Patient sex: M
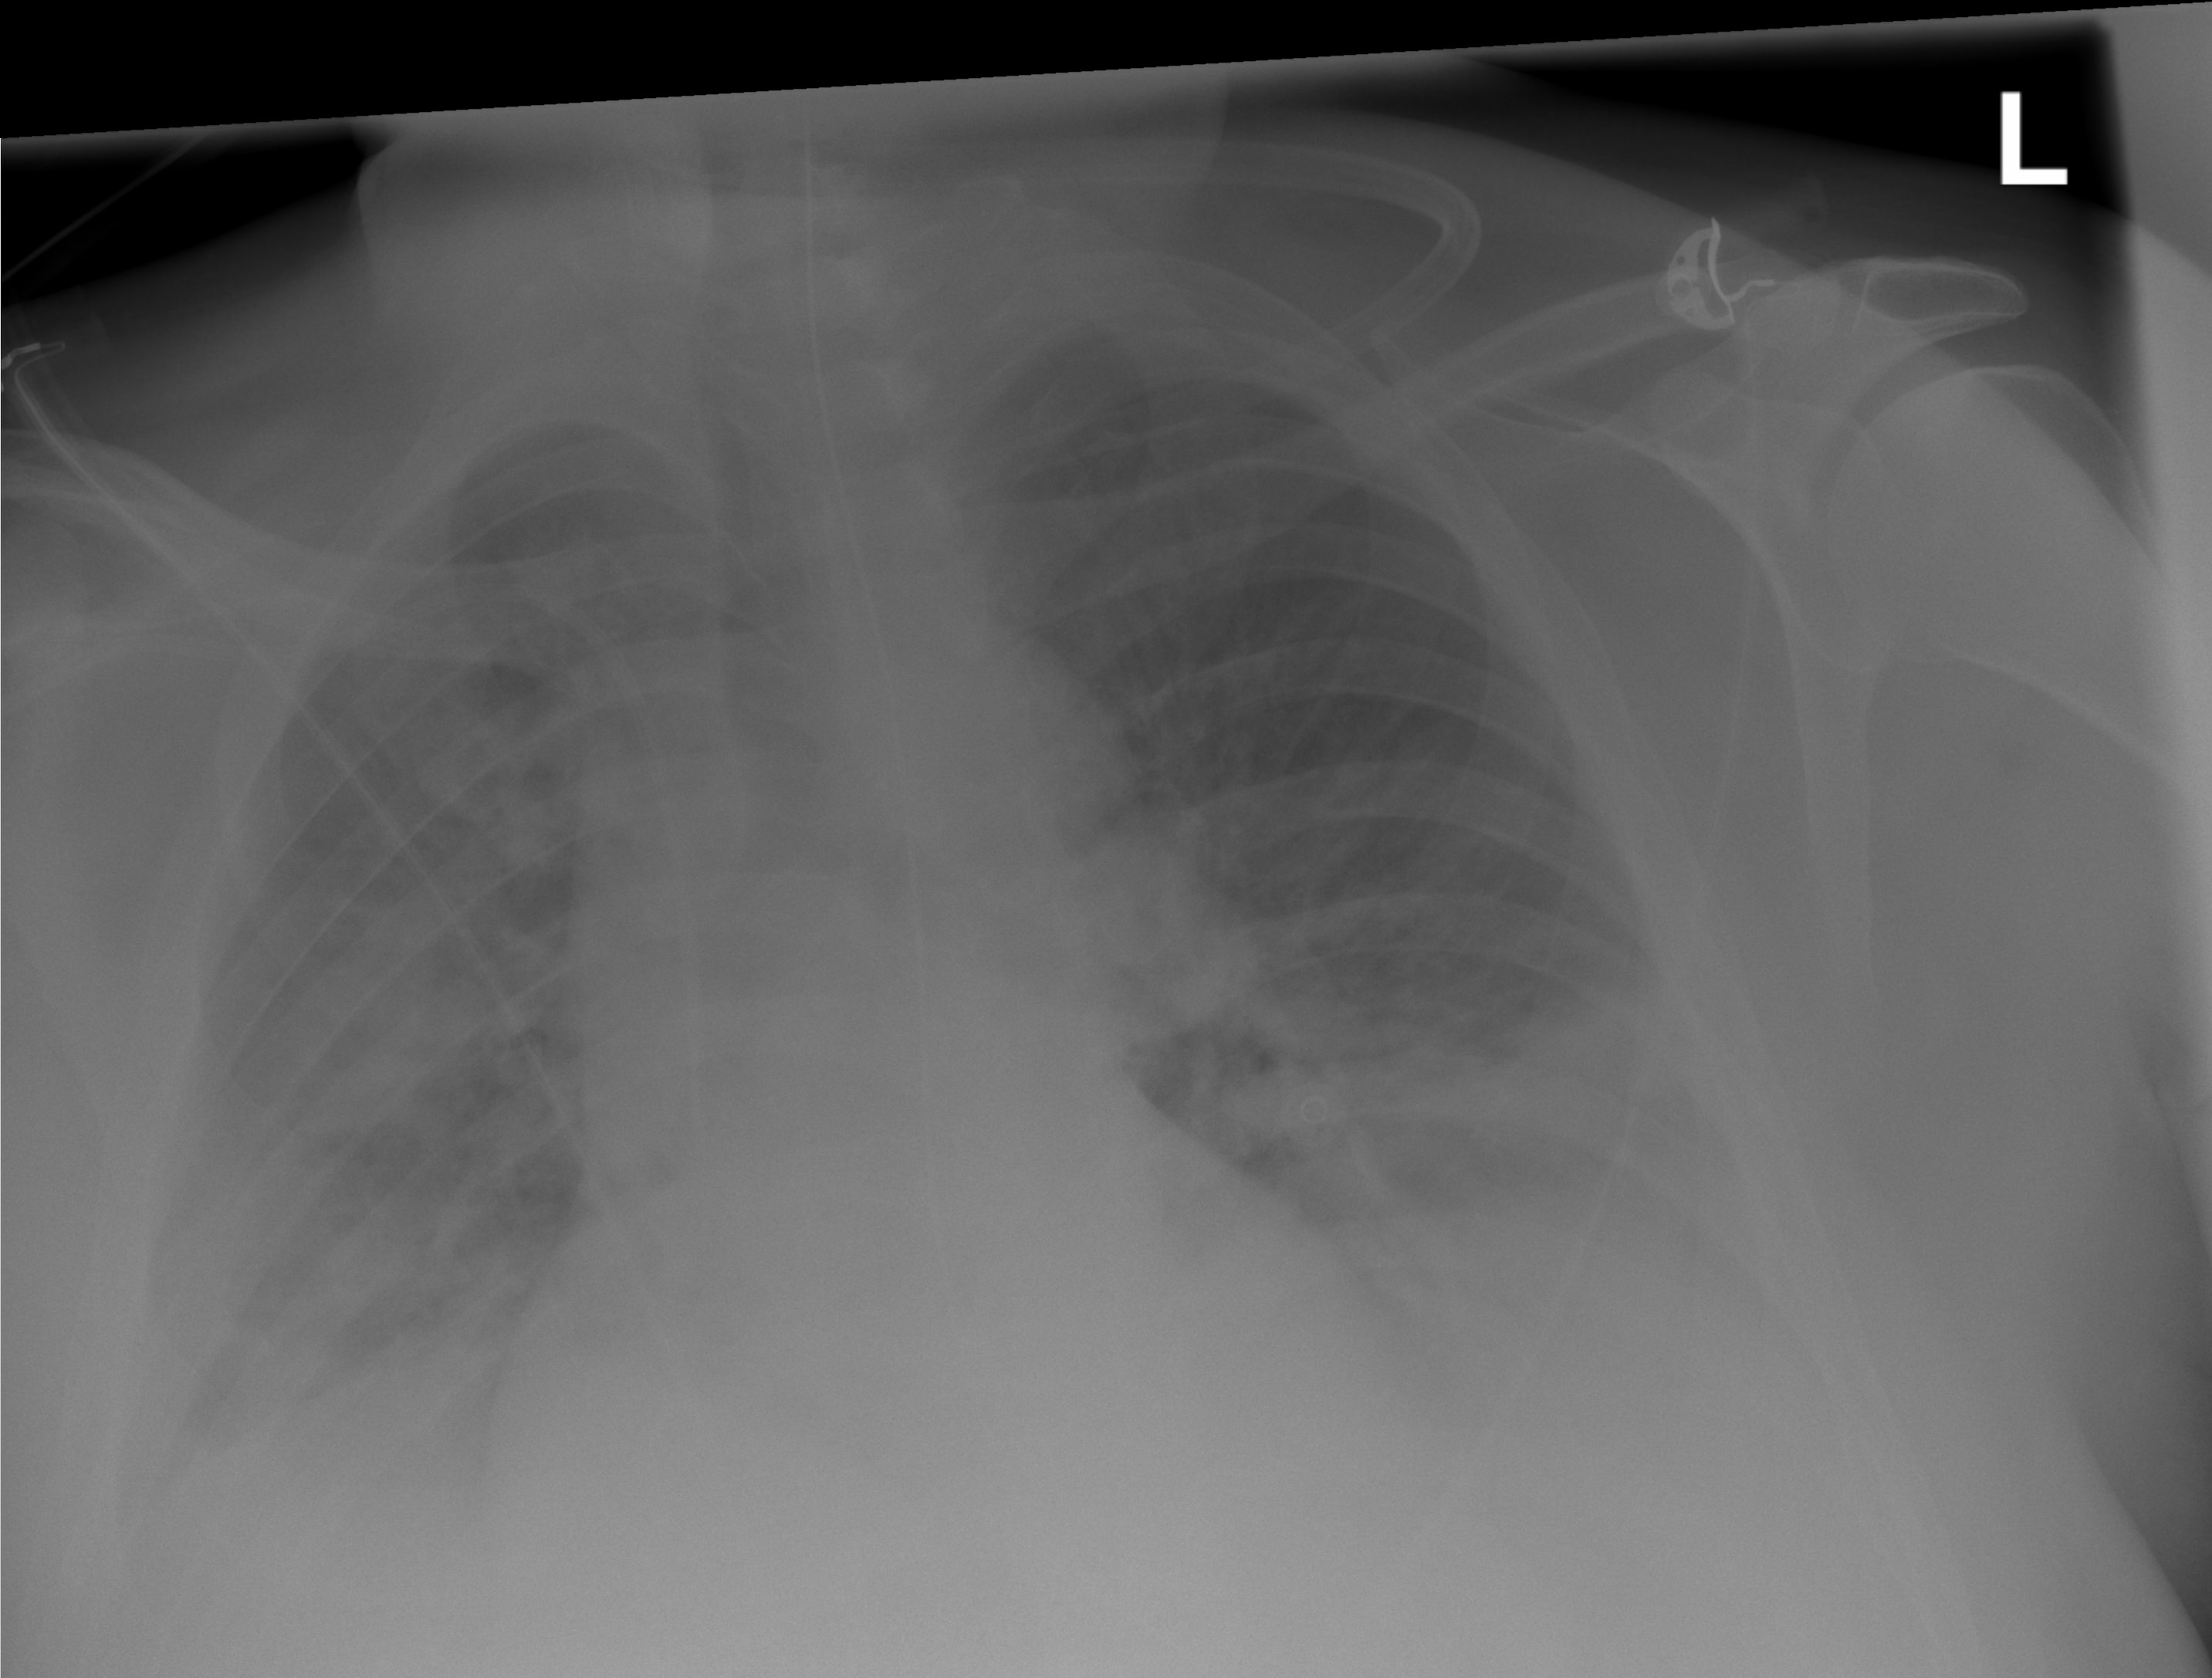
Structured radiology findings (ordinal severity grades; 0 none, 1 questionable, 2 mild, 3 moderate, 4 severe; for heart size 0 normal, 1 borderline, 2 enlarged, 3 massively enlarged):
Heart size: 0
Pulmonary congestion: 2
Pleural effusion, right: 0
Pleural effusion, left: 2
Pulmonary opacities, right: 3
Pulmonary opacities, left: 2
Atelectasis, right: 2
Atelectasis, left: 2